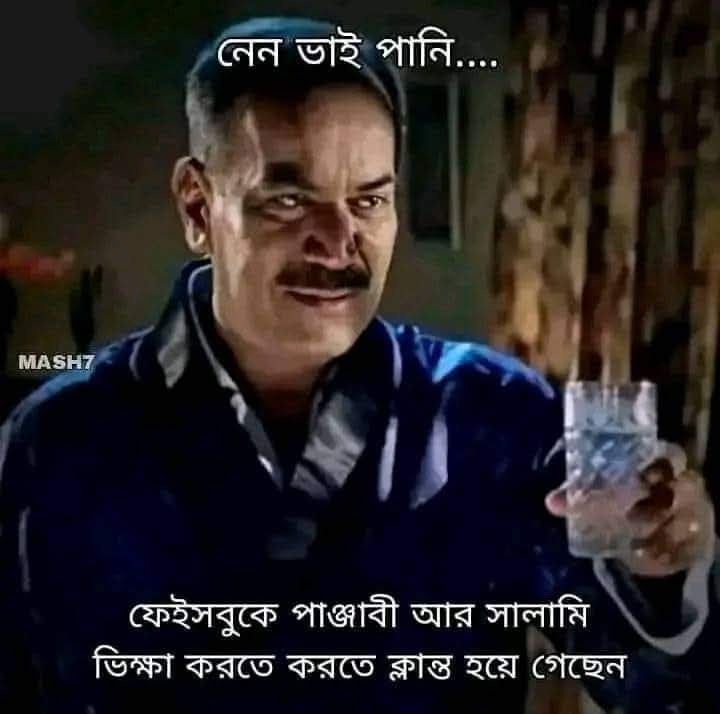
Text: নেন ভাই পানি....
ফেইসবুকে পাঞ্জাবী আর সালামি ভিক্ষা করতে করতে ক্লান্ত হয়ে গেছেন
Label: Non Hate